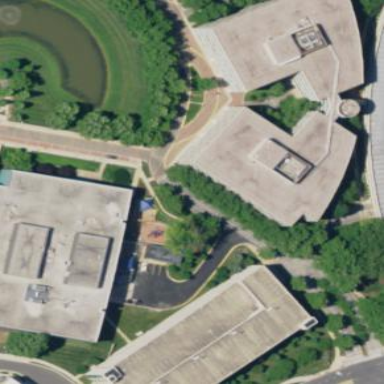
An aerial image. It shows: Office building.